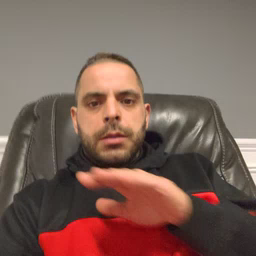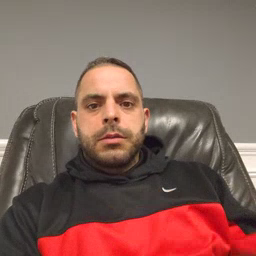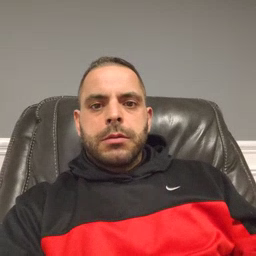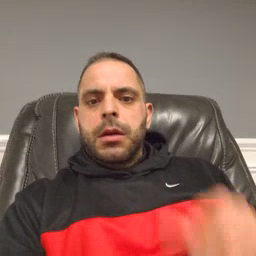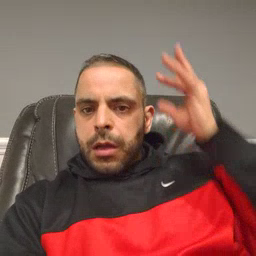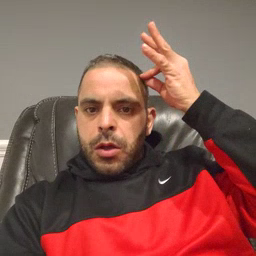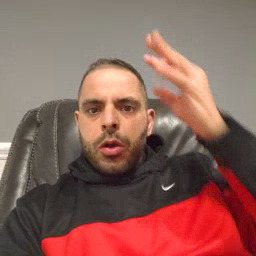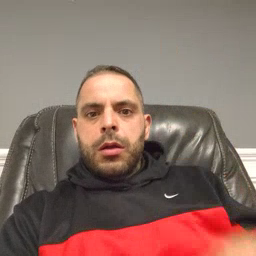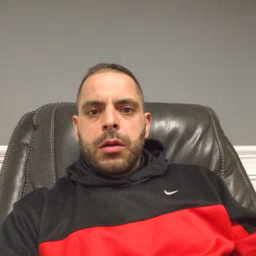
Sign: hair